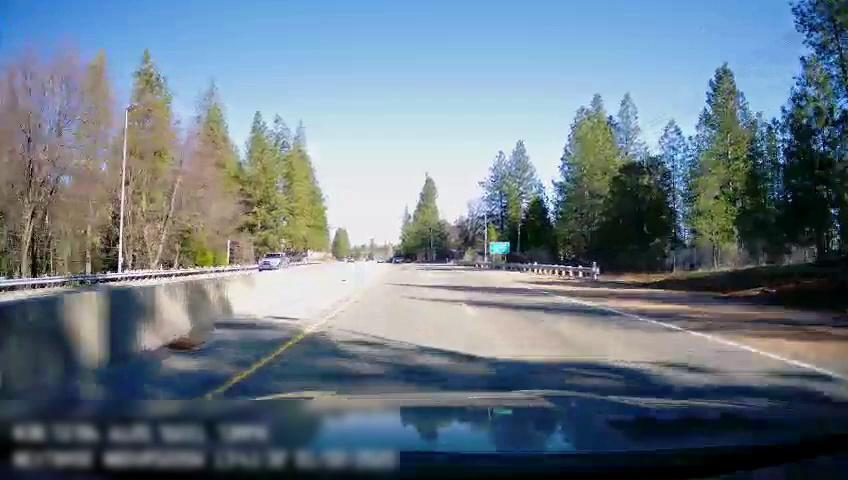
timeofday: Day
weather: Sunny
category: Drivable Space
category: Drivable Space
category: Vehicles | SUV
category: Lanes | Current Lane
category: Lanes | Alternate Lane
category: Lanes | Current Lane
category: Traffic | Signs